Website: bh-photo
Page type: customer-info-address
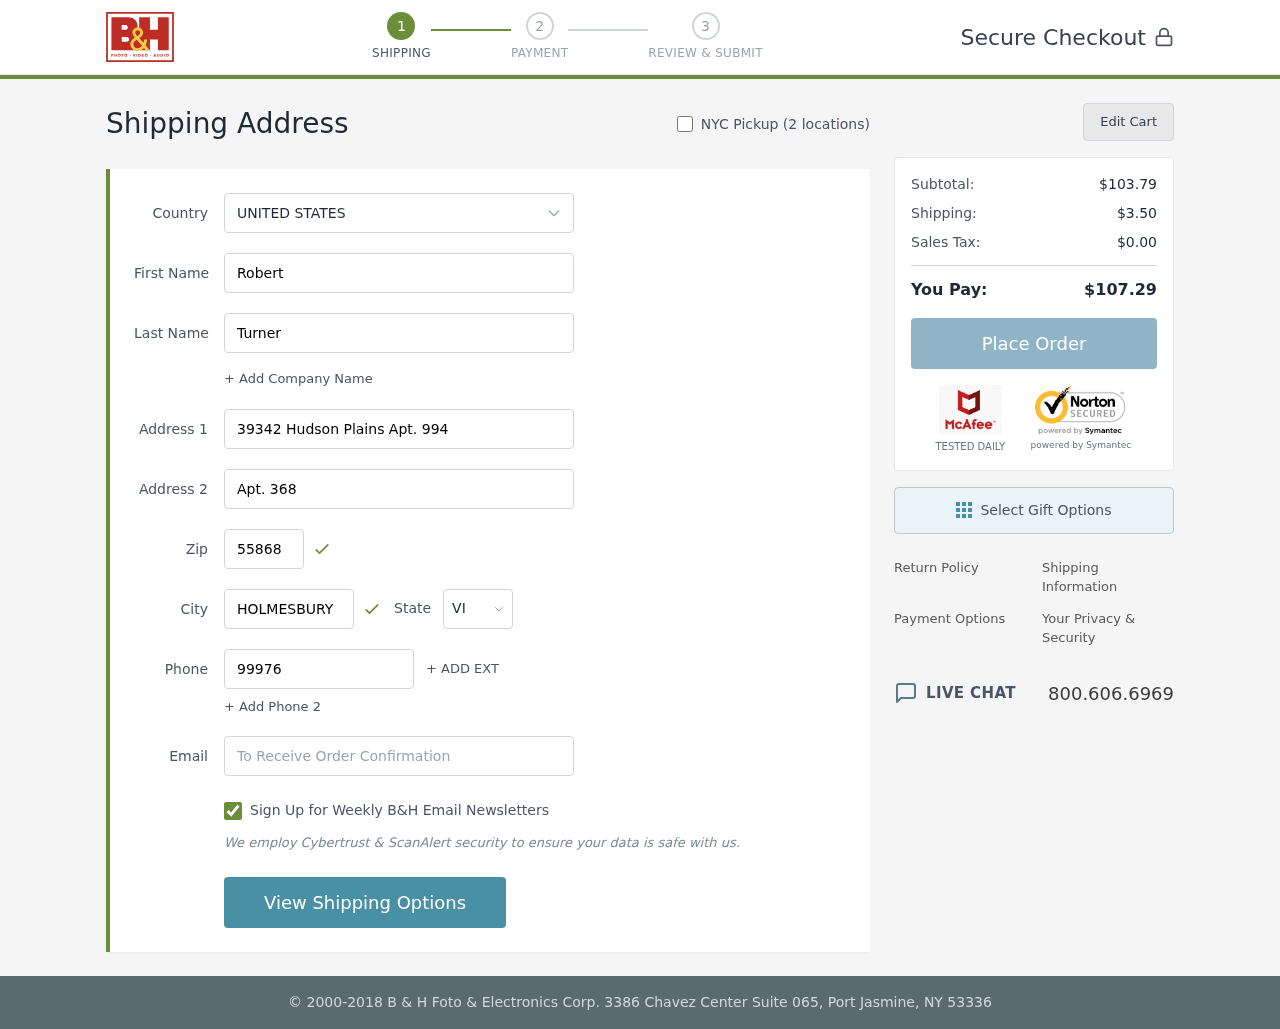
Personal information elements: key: PII_CITY
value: Holmesbury
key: PII_COUNTRY
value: United States
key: PII_EMAIL
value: robertturner@yahoo.com
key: PII_FIRSTNAME
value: Robert
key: PII_LASTNAME
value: Turner
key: PII_PHONE
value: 9997669092
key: PII_POSTCODE
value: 55868
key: PII_STATE_ABBR
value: VI
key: PII_STREET
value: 39342 Hudson Plains Apt. 994
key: PII_STREET2
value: Apt. 368
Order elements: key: ORDER_SUBTOTAL
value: $103.79
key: ORDER_SHIPPING_COST
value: $3.50
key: ORDER_TAX
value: $0.00
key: ORDER_TOTAL
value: $107.29